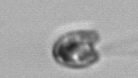
Label: flagellate_morphotype1